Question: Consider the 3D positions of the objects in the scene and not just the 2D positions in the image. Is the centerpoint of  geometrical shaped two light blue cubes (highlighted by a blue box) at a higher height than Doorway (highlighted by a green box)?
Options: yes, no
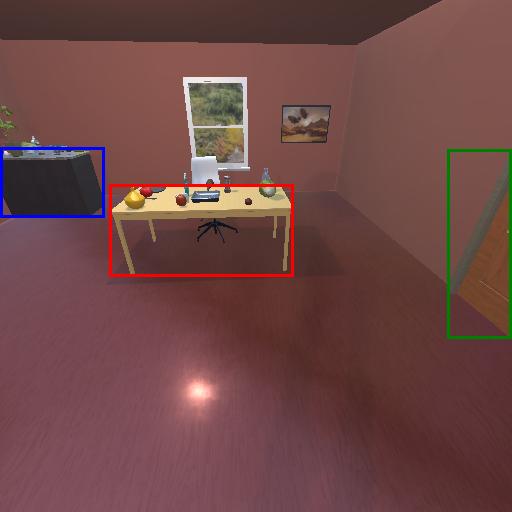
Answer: yes